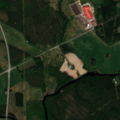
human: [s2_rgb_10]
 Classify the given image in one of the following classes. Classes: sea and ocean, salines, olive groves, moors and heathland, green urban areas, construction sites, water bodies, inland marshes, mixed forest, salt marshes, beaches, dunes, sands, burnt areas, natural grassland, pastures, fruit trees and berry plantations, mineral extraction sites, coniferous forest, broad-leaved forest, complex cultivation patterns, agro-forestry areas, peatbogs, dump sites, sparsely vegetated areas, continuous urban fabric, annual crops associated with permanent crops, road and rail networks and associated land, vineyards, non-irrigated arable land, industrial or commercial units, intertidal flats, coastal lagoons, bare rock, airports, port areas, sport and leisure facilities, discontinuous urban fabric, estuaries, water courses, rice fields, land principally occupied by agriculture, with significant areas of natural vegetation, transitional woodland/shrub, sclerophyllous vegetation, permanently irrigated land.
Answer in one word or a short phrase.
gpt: land principally occupied by agriculture, with significant areas of natural vegetation, coniferous forest, mixed forest, transitional woodland/shrub